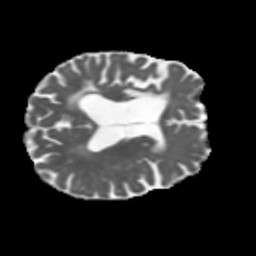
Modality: MD
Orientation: axial
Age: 63
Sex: female
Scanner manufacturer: siemens
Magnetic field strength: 3 T
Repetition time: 5.47 s
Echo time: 0.0854 s